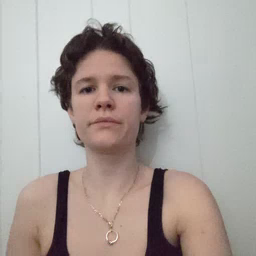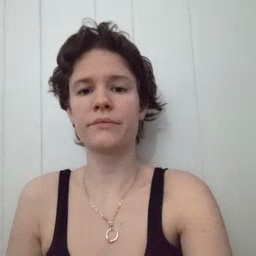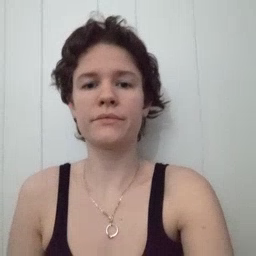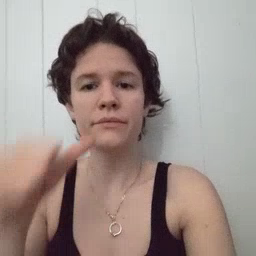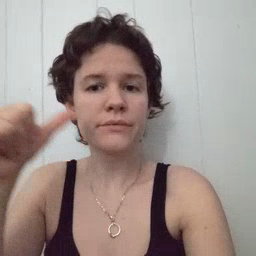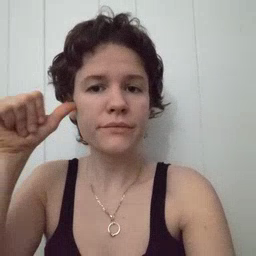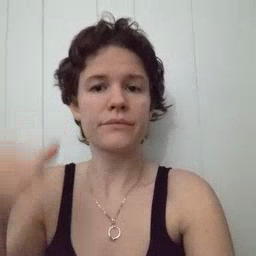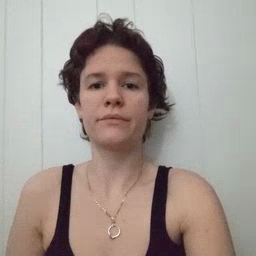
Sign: yesterday